Question: I want to automate video uploading to asite. There is a textbox to enter tags there. So I want to paste my tags to that textbox and then click enter!
I used this code for click on 'Enter':
'''
youporn.FindElement(By.XPath(".//*[@id='token-input-']")).SendKeys(Keys.Enter);
'''
But I am getting an error:

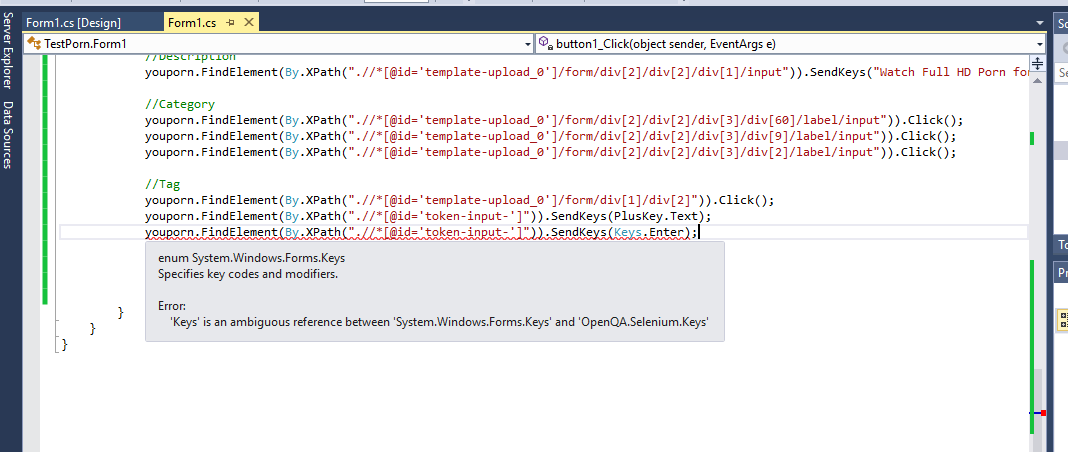
Answer: The compiler doesn't know if you mean the 'Keys' enum of 'System.Windows.Forms' or 'OpenQA.Selenium'. Change it to the following and your stuff works.
'''
youporn.FindElement(By.XPath(".//*[@id='token-input-']")).SendKeys(OpenQA.Selenium.Keys.Enter);
'''